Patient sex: M
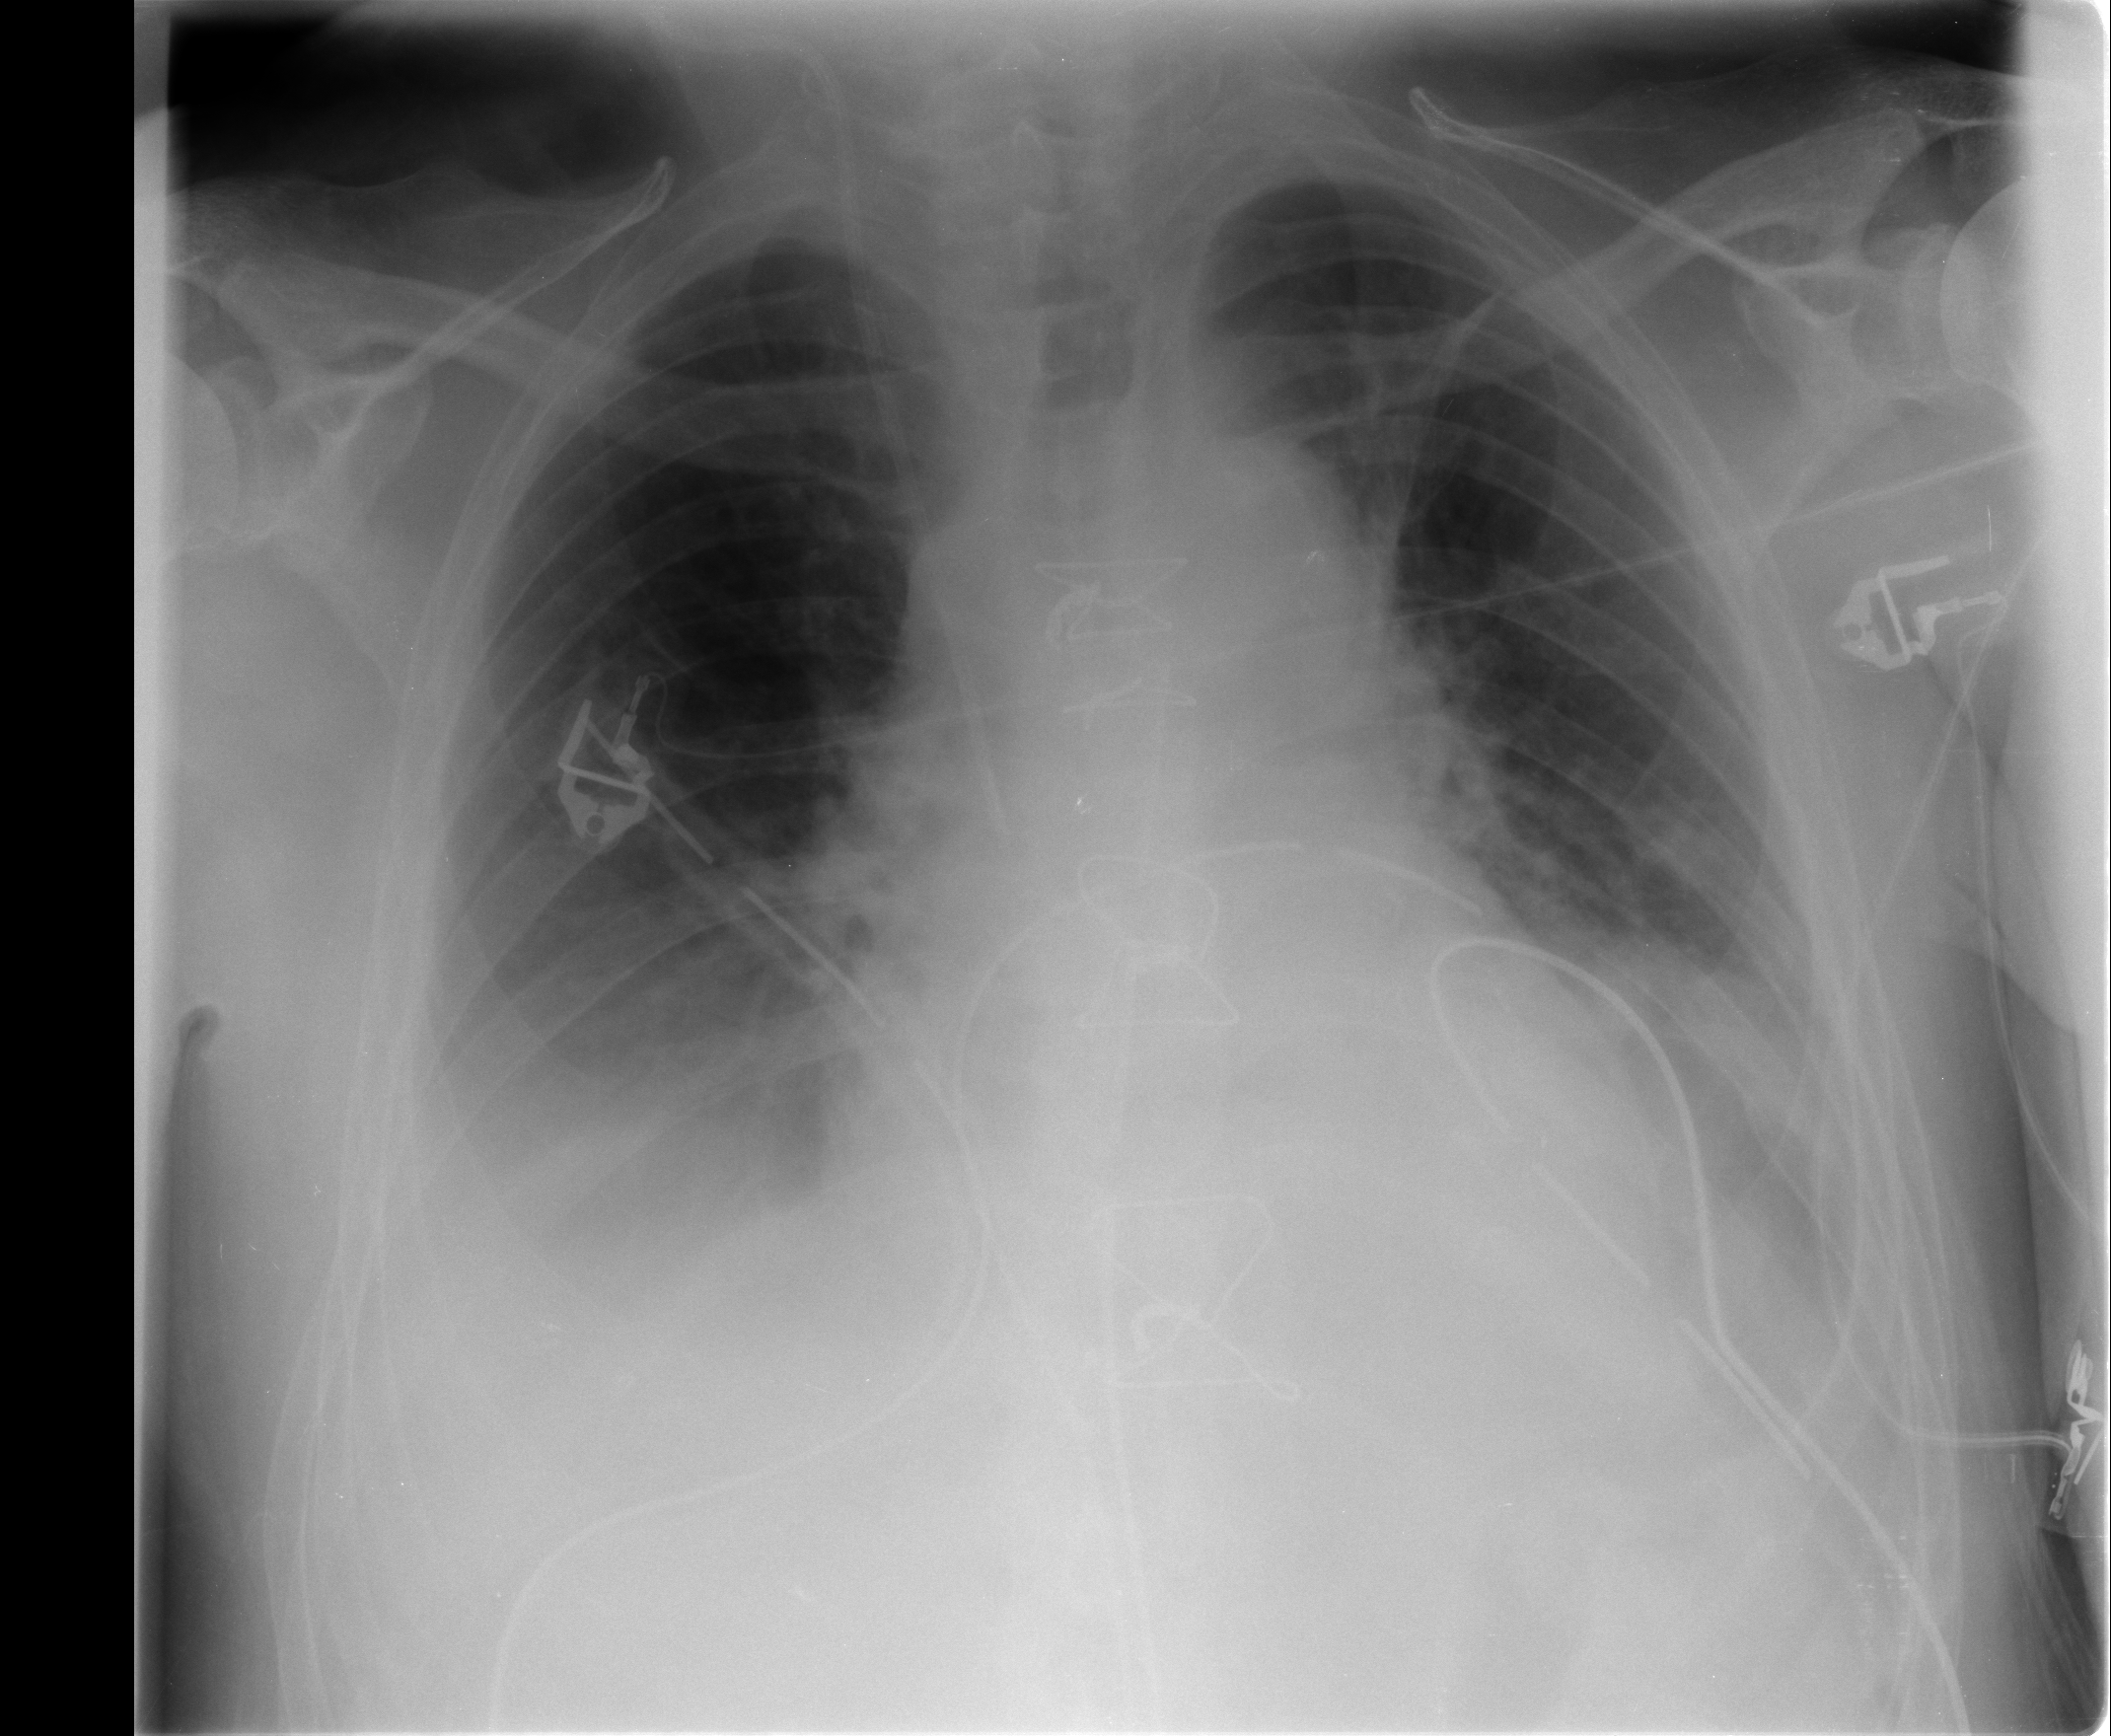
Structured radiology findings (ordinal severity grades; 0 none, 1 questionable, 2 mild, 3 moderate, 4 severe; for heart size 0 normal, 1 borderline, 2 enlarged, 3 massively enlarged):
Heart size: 2
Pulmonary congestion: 3
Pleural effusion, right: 3
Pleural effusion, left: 3
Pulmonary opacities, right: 0
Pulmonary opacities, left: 2
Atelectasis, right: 1
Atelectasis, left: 2